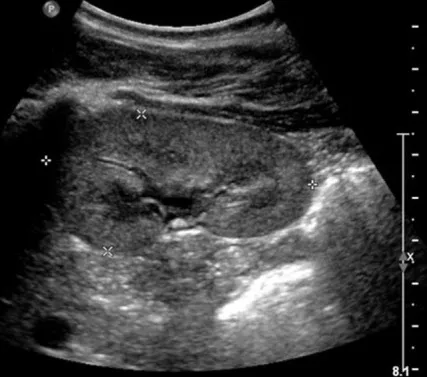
Ultrasound of the right kidney with a length of 6.2 cm (<1st percentile).
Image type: radiology (ultrasound)